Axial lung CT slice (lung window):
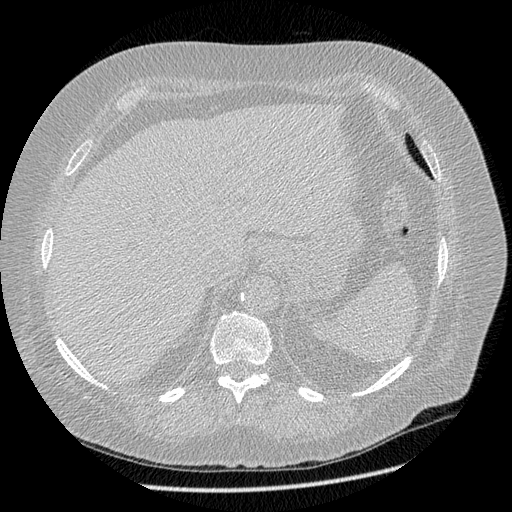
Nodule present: no